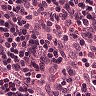
Metastatic tissue present: no